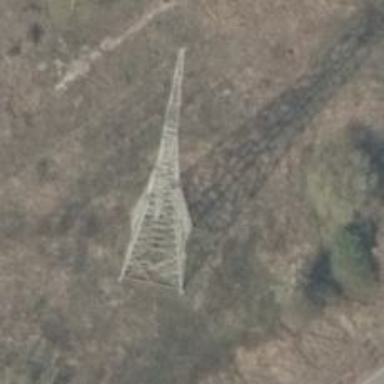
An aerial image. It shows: Lattice tower structure with straight line management for power transmission.